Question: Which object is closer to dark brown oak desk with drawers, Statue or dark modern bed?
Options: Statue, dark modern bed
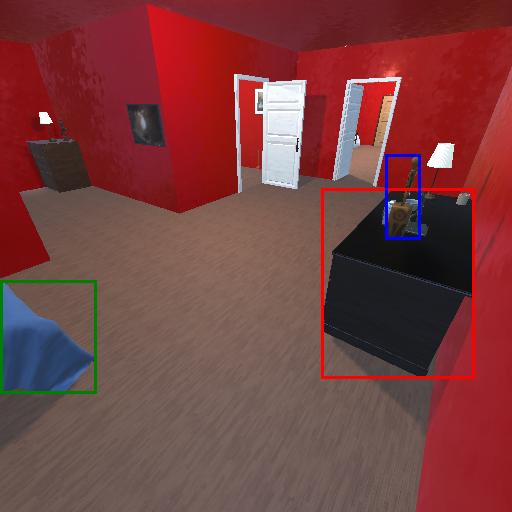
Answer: Statue